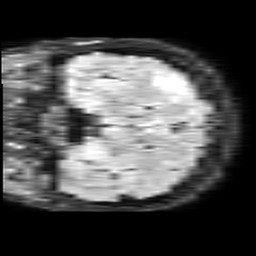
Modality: FLAIR
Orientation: coronal
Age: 39
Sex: female
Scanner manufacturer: philips
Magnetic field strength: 1.5 T
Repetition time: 6 s
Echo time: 0.1029 s